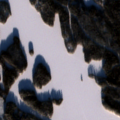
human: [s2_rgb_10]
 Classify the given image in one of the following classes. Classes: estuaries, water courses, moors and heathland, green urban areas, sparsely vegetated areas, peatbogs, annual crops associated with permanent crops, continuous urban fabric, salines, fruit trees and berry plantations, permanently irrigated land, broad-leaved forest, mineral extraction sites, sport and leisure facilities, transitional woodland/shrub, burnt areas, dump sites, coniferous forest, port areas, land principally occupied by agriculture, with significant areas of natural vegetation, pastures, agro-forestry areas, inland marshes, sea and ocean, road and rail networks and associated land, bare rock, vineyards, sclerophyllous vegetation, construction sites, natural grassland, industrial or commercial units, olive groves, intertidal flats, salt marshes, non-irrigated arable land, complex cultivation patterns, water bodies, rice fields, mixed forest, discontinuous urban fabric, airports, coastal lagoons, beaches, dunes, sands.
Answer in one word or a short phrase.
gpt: coniferous forest, mixed forest, water bodies